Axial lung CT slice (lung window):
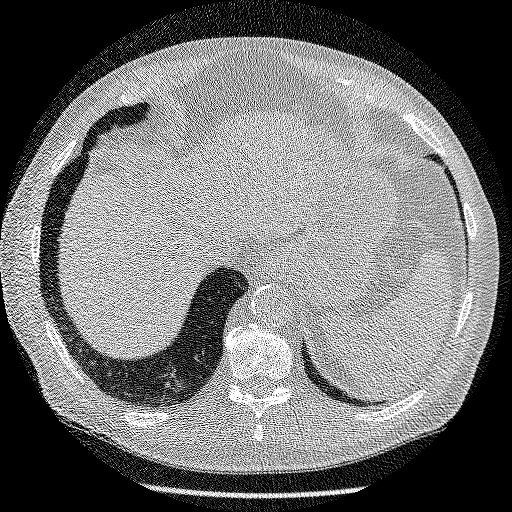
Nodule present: no